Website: apple
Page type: payment
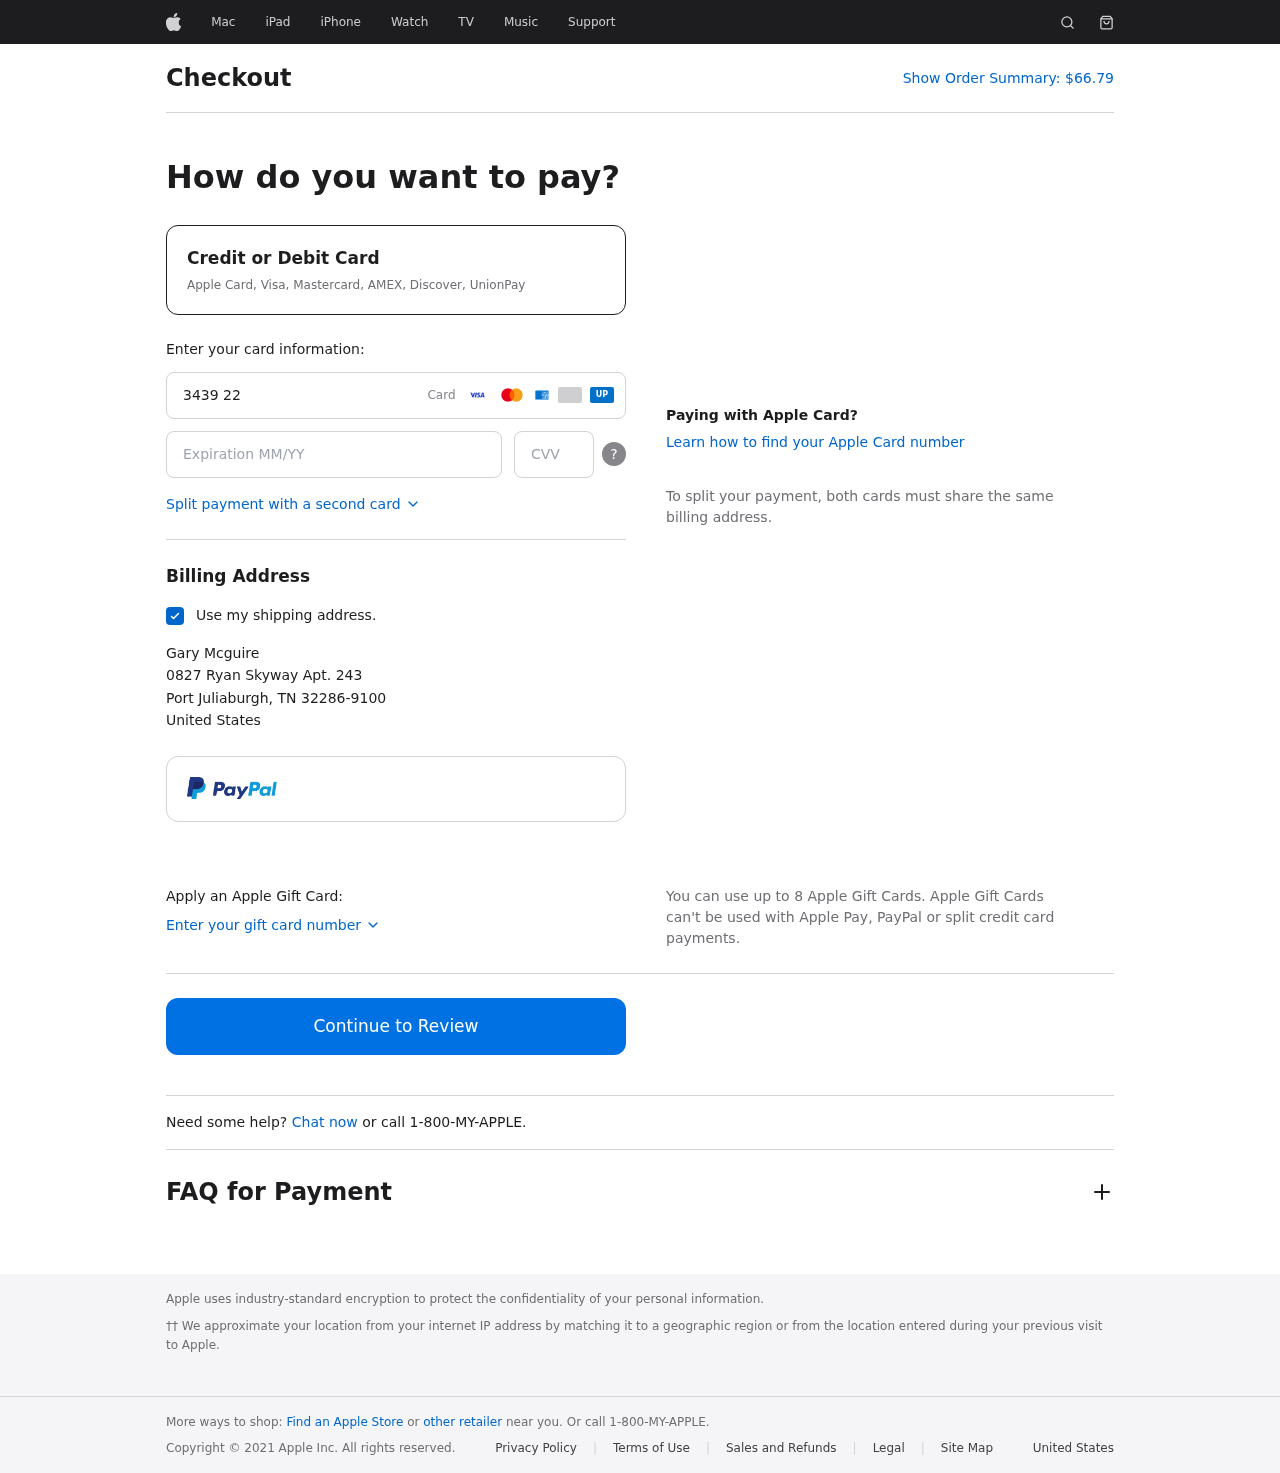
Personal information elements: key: PII_CARD_CVV
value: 2236
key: PII_CARD_EXPIRY
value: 05/28
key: PII_CARD_NUMBER
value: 3439 2290 0206 716
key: PII_CITY
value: Port Juliaburgh
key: PII_COUNTRY
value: United States
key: PII_FULLNAME
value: Gary Mcguire
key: PII_POSTCODE_FULL
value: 32286-9100
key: PII_STATE_ABBR
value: TN
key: PII_STREET
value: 0827 Ryan Skyway Apt. 243
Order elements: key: ORDER_TOTAL
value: $66.79